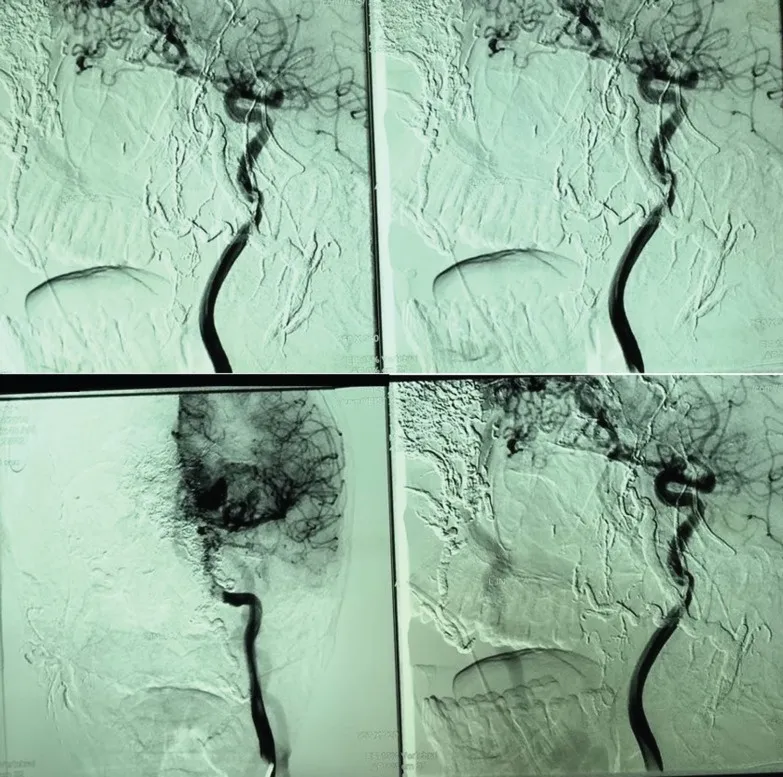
High flow AVM.
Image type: radiology (scintigraphy)